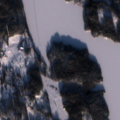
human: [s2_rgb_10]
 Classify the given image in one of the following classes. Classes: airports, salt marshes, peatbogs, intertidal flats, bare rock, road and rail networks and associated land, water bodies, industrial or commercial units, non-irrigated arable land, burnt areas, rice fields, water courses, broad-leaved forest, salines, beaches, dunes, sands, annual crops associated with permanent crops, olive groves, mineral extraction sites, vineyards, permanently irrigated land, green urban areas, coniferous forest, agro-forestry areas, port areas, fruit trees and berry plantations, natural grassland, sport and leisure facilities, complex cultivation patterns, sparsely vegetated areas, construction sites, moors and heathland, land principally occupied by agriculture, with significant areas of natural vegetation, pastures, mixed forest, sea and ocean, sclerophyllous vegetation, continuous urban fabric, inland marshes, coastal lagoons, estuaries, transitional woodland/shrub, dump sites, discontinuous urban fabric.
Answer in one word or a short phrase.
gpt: land principally occupied by agriculture, with significant areas of natural vegetation, coniferous forest, mixed forest, water bodies